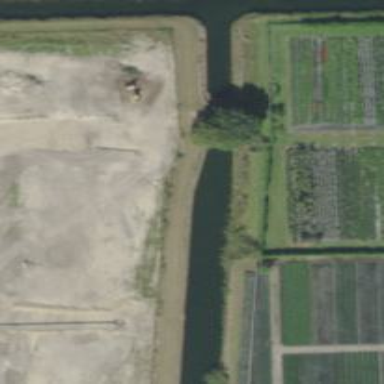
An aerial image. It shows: Canal.